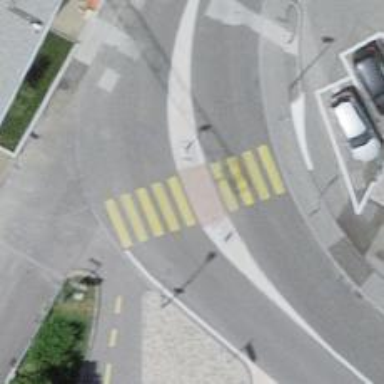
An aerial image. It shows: Marked crossing with visible markings.